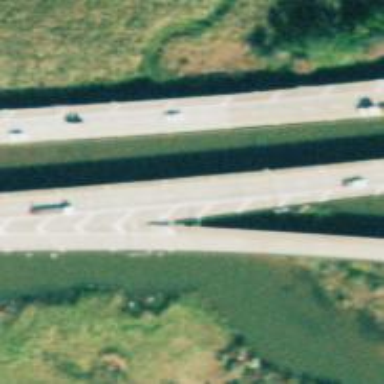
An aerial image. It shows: Bridge on motorway link.